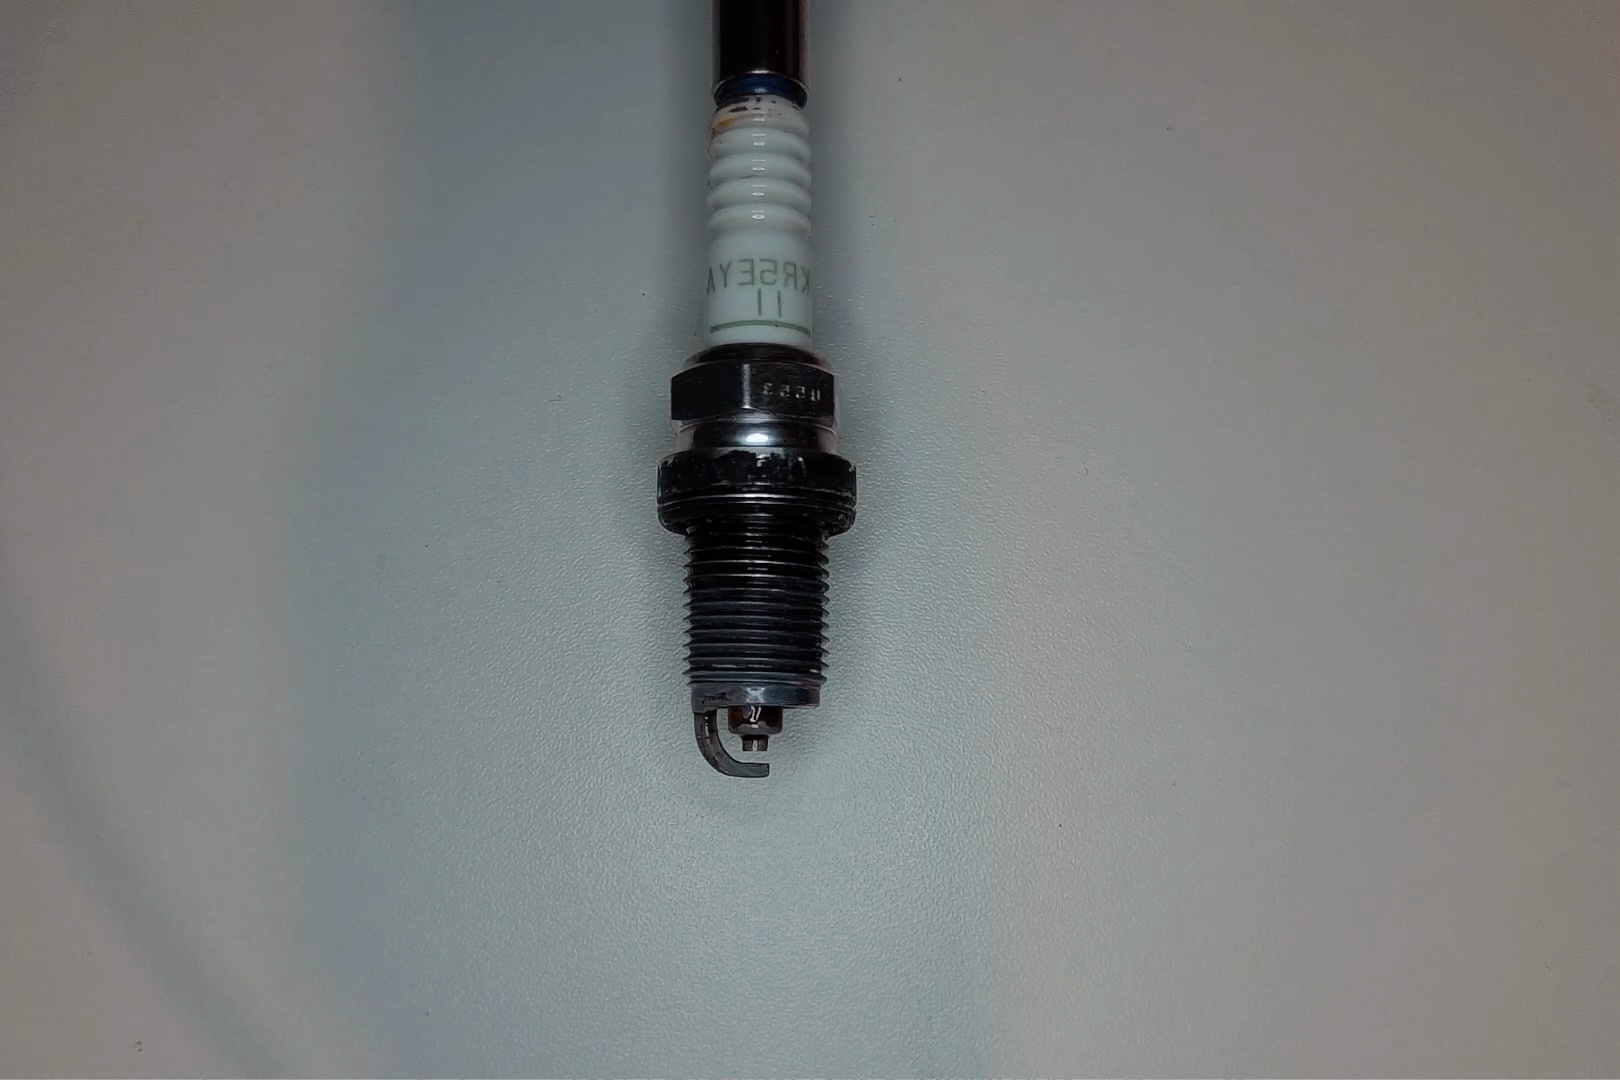
Label: anomaly